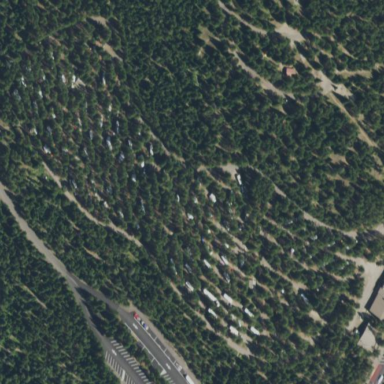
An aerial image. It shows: Caravan site for tourism.